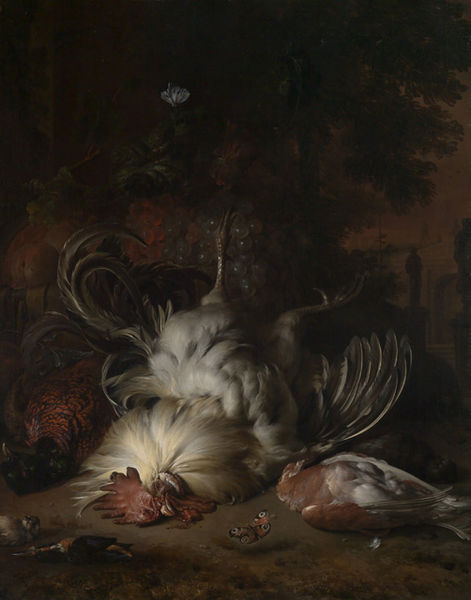
Titel: Stilleben mit totem weissem Huhn
Künstler: Jan (1640) Weenix
Standort: Karlsruhe
Institution: Staatliche Kunsthalle Karlsruhe
Schlagwörter: baum, blau, blätter, dunkel, feder, flügel, gemälde, himmel, kopf, schatten, vogel, weiß, bäume, landschaft, abend, blume, braun, hell, hintergrund, holz, licht, nacht, schwarz, blüte, obst, rot, tier, tiere, zaun, malerei, wand, federn, gefieder, taube, tod, tot, toter, bild, öl, natur, vögel, boden, auge, pflanzen, genre, früchte, helldunkel, stilleben, stillleben, trauben, füße, liegen, düster, schnabel, kamm, farbe, herbst, französisch, ölgemälde, wild, essen, wein, liegend, fleisch, courbet, hängen, fuss, tote, leinwand, krallen, schmetterling, jagd, geflügel, truthahn, leben, weintrauben, statuen, spatz, beute, fasan, jagdwild, rötlich, jagdbeute, kralle, jagt, naturalistisch, hahn, rebhuhn, huhn, reflex, schmetterlinge, traube, weintraube, liegt, falter, tit, gockel, hühner, morbid, lebensmittel, lieen, federvieh, hähne, wildbret, maöerei, perlhuhn, schmetterlin, pfauenauge, hahnenkamm, caravaggio, papoer, 1900, 1800, 1700, stillleben gemälde, 1810, eisvogel, 1720, flater, tagpfauenauge, hahne, stillebn#, wenamnd, jagdbilder, branten, schlmetterling, stilleben mit hahn, schmetterling#, h+hner